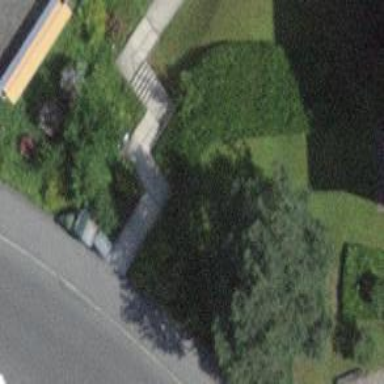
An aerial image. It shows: Set of steps on the road.